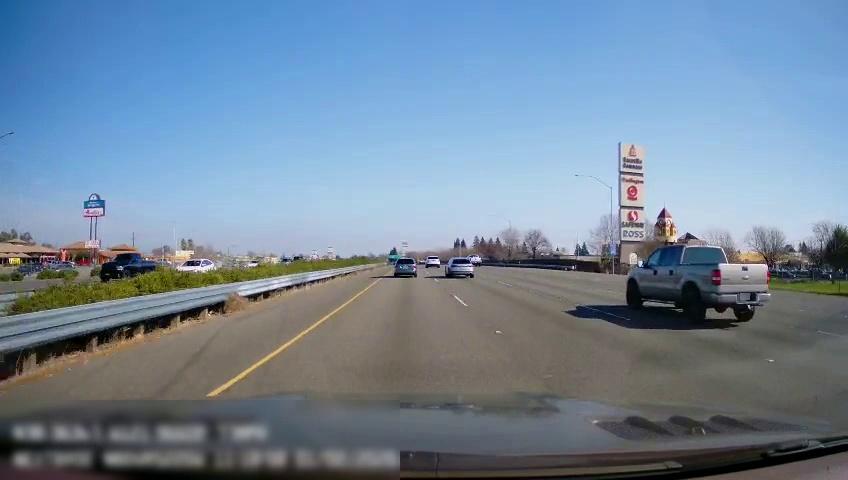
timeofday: Day
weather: Sunny
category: Drivable Space
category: Drivable Space
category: Vehicles | Car
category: Vehicles | SUV
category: Vehicles | Car
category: Vehicles | Truck
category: Vehicles | SUV
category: Vehicles | Car
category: Vehicles | Truck
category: Lanes | Current Lane
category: Lanes | Current Lane
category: Lanes | Alternate Lane
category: Traffic | Lights
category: Traffic | Lights